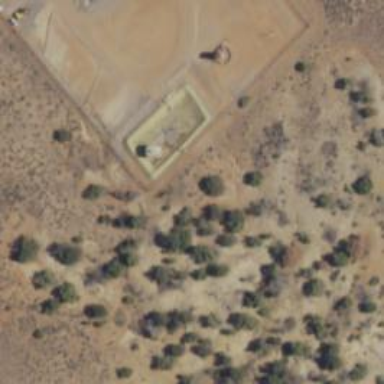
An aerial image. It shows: Storage tank with man-made structure.